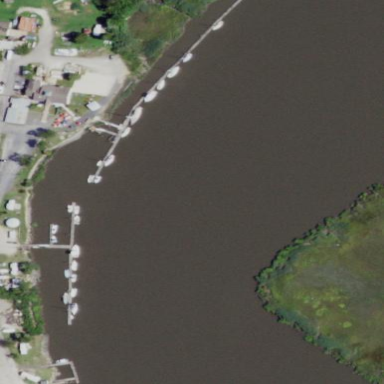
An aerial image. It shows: Marina on leisure land.